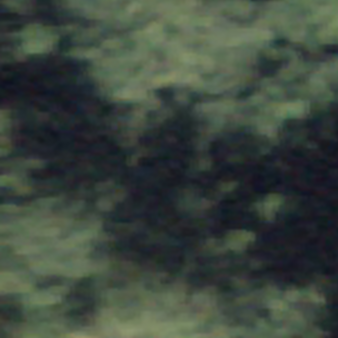
Label: other